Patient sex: M
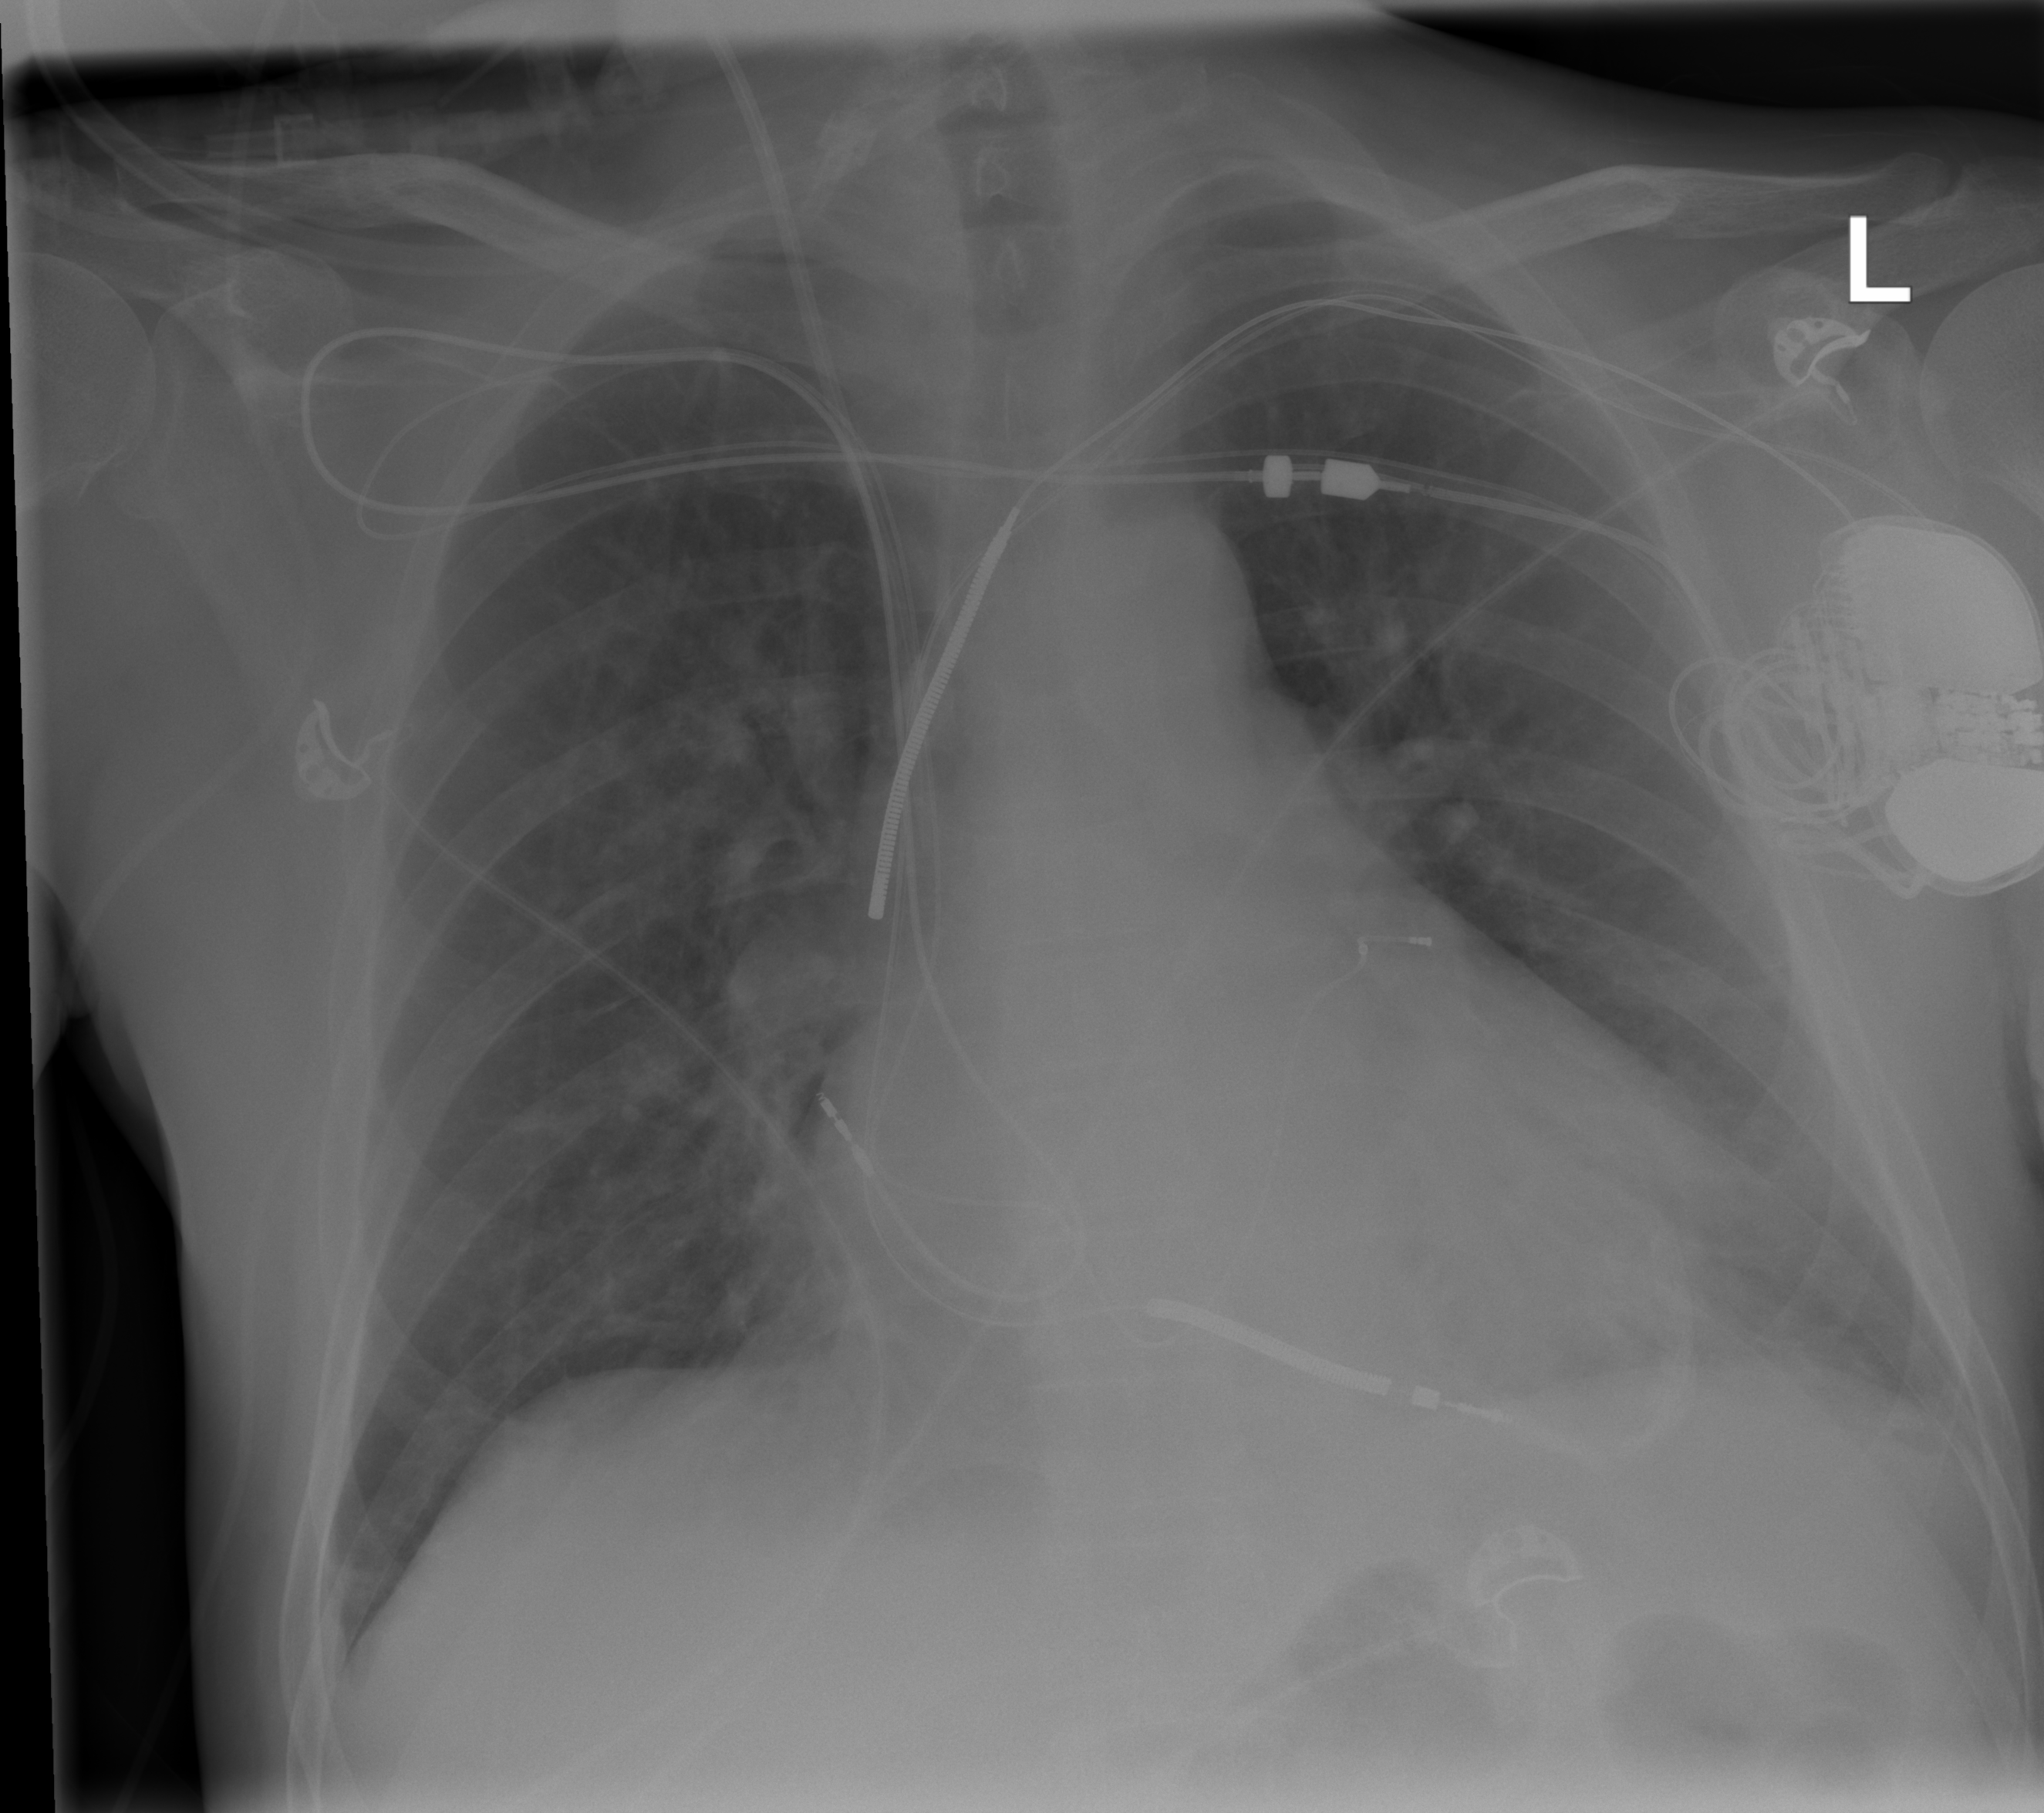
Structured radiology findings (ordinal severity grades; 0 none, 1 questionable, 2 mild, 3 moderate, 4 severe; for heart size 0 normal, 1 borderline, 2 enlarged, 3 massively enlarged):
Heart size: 2
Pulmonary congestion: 2
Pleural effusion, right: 1
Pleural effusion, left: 1
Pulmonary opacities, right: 0
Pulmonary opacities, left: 0
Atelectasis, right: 0
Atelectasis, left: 2